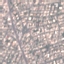
Land use / land cover: Residential